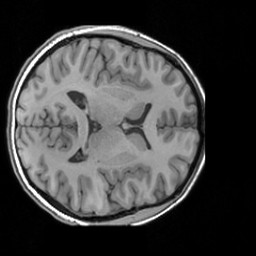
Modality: T1w
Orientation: axial
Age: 24
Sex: female
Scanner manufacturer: siemens
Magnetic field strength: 3 T
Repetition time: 1.63 s
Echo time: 0.00311 s